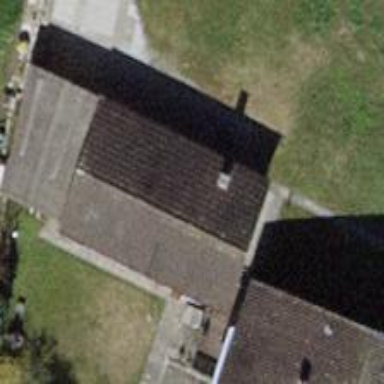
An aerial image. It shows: Shed building.